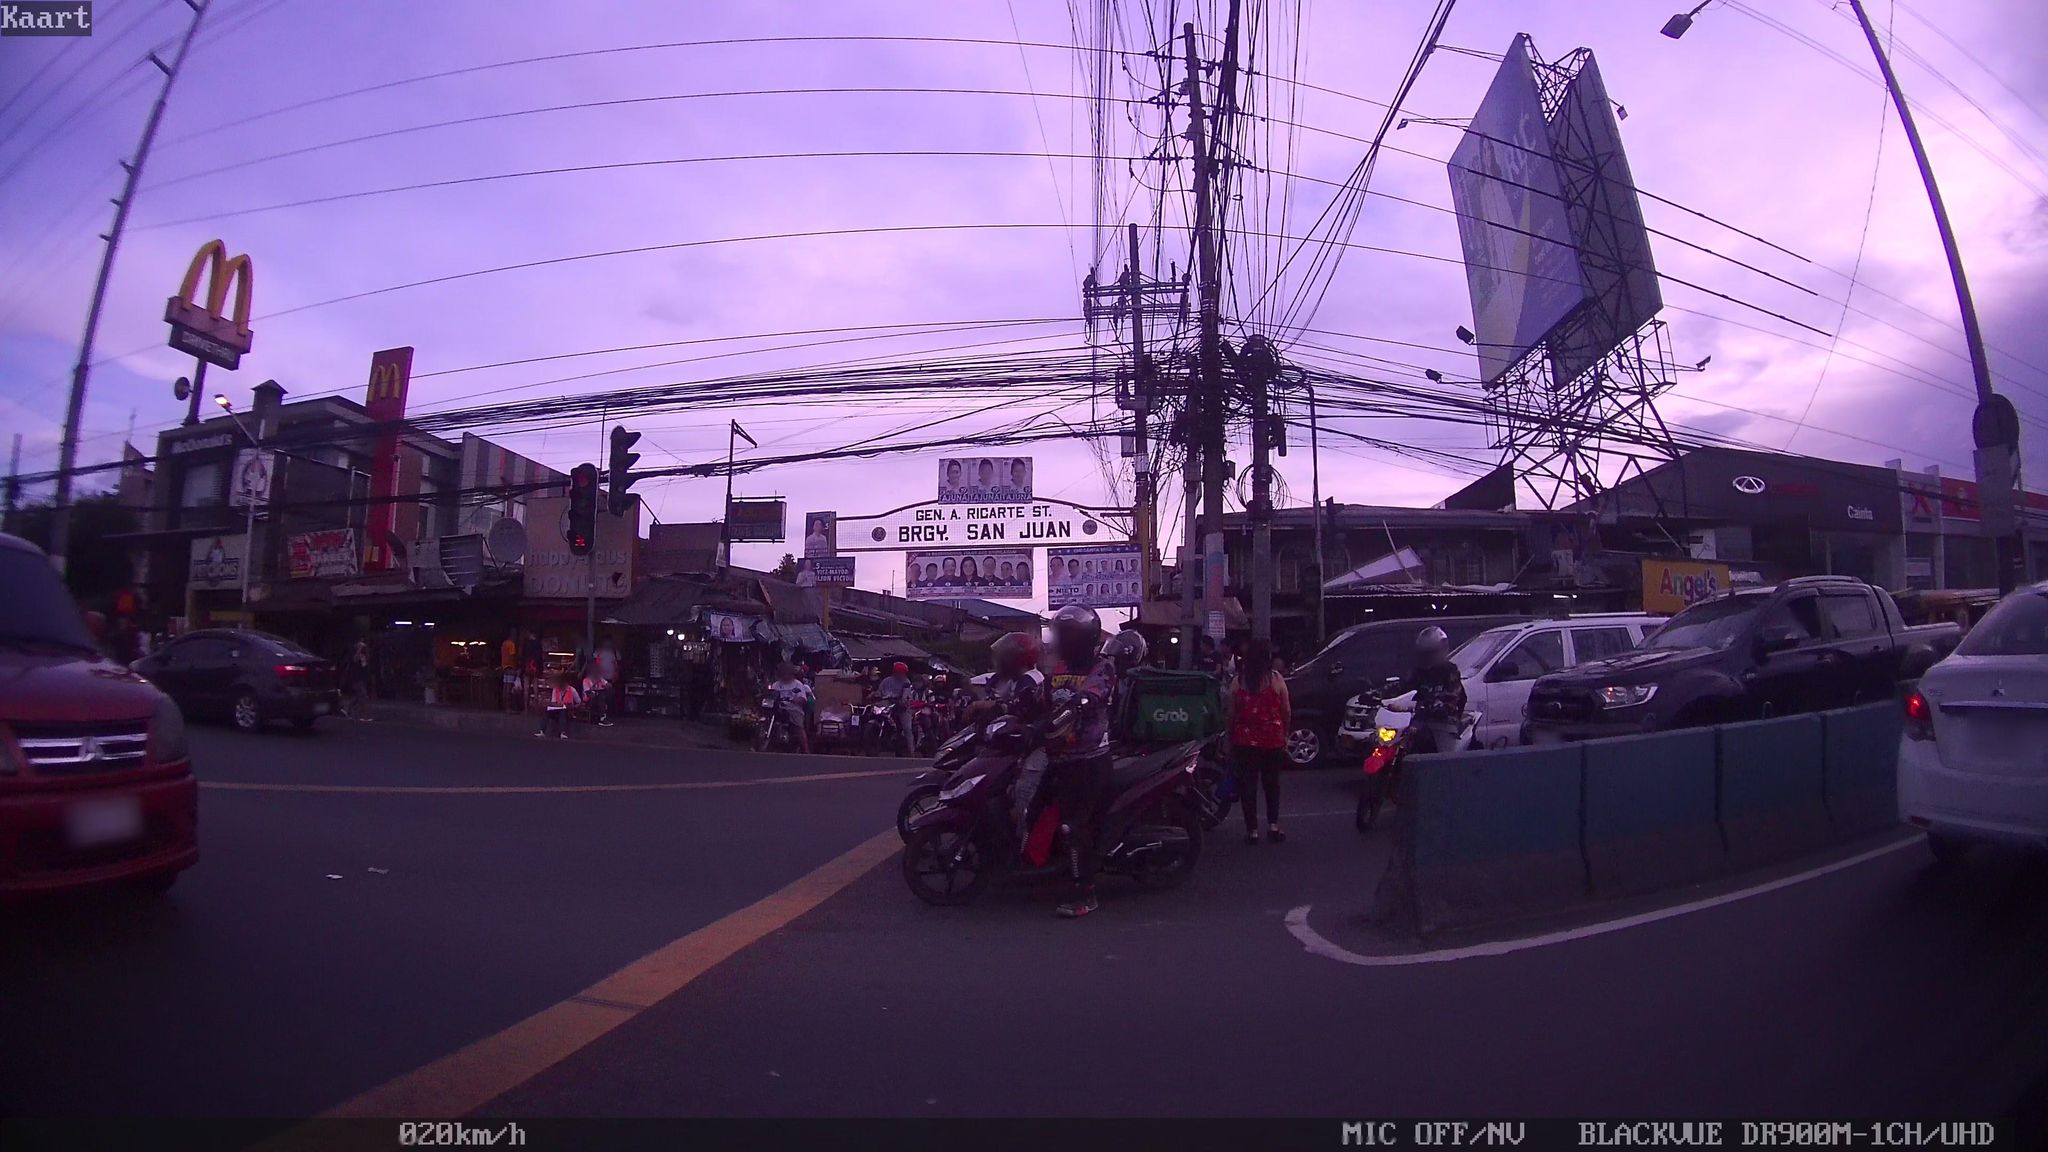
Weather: clear
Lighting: dusk/dawn
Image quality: good
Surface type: driving surface
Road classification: tertiary
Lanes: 3
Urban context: urban centre
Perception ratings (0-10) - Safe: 2.6, Lively: 3.9, Beautiful: 3.69, Boring: 5.5, Depressing: 2.84, Wealthy: 2.2